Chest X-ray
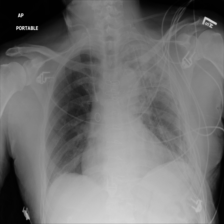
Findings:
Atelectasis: negative
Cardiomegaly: negative
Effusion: negative
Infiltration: positive
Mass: negative
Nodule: negative
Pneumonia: negative
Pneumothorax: negative
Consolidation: negative
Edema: negative
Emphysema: negative
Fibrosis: negative
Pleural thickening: negative
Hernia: negative